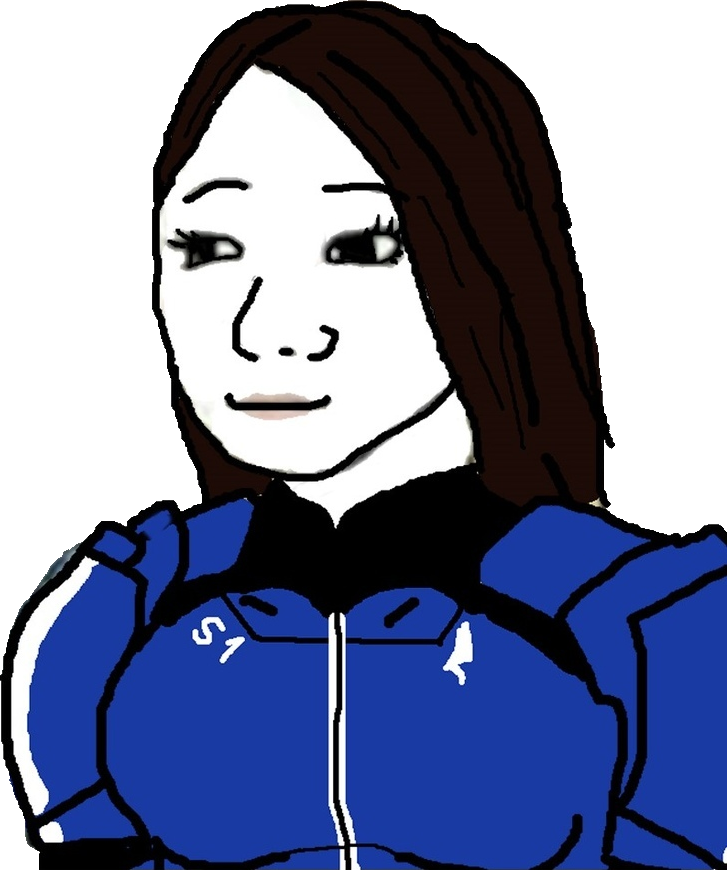
Label: 5_Trad_Wife